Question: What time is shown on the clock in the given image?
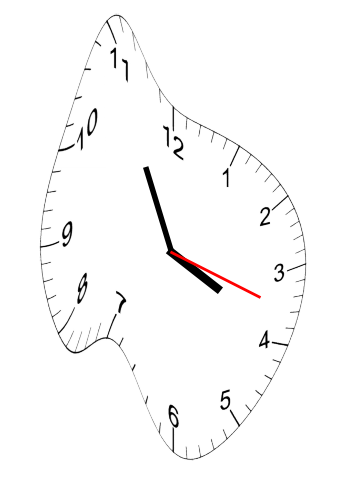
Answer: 03:55:18